Question: The green dot in the picture is the starting point, and the blue dot is the end point. Each move can only go one square to the right or down. How many different simple paths are there?
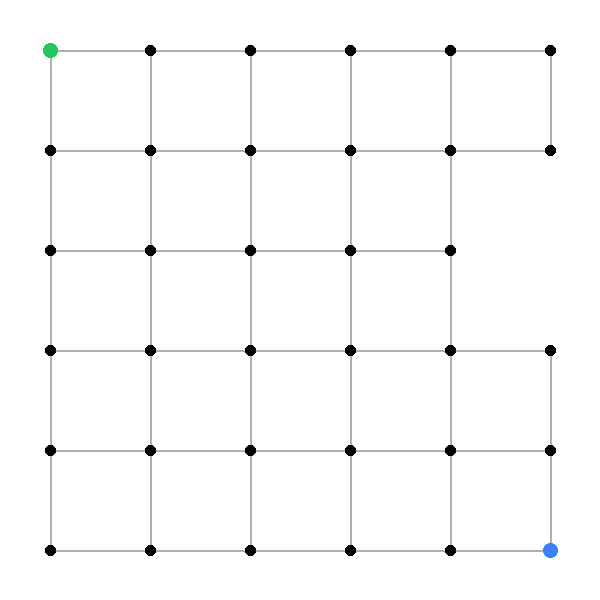
Answer: 231